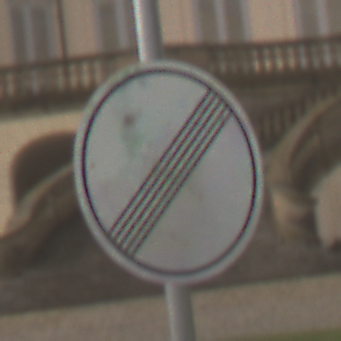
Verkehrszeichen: EndeSaemtlicherBegrenzungen
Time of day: MorningAfternoon
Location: Outdoor (Suburban)
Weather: Overcast
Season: NotSpecified
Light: Natural